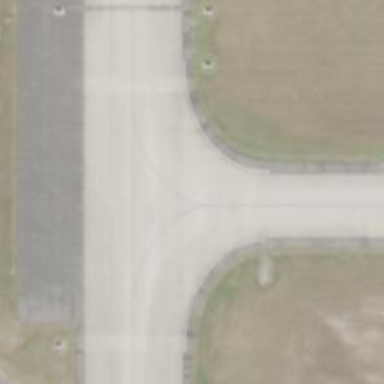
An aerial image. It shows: View of taxiway at the airport.